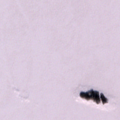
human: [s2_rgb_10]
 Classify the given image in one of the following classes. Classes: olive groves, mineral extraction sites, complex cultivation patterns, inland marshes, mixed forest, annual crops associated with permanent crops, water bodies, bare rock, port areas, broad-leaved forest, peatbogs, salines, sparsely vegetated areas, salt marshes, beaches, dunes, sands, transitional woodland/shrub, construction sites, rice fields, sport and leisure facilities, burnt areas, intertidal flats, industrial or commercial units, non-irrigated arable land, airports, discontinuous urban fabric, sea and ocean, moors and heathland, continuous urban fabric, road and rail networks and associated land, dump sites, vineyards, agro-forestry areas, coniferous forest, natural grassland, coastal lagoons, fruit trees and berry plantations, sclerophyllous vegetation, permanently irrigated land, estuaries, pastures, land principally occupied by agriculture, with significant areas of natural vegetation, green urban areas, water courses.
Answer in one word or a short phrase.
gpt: sea and ocean